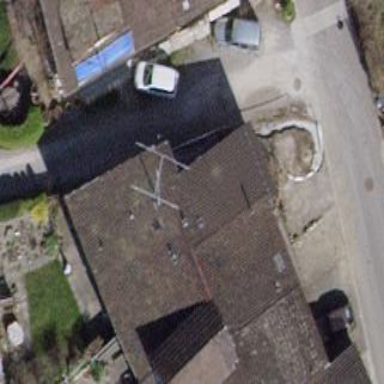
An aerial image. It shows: Terrace building with gabled roof.